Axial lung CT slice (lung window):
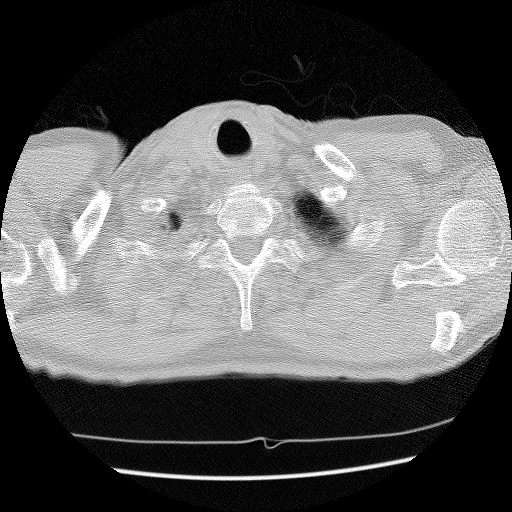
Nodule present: no